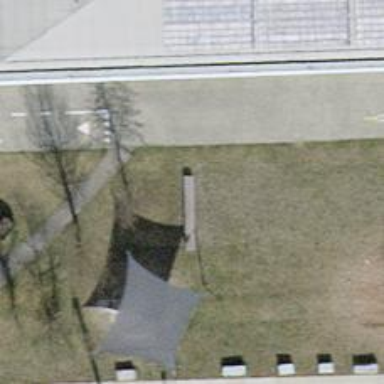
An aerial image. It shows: Brown bench in the vicinity.